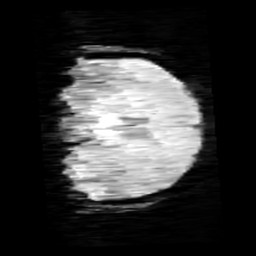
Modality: minIP
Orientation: coronal
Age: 9
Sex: female
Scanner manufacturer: siemens
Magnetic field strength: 3 T
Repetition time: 0.027 s
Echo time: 0.02 s